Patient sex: M
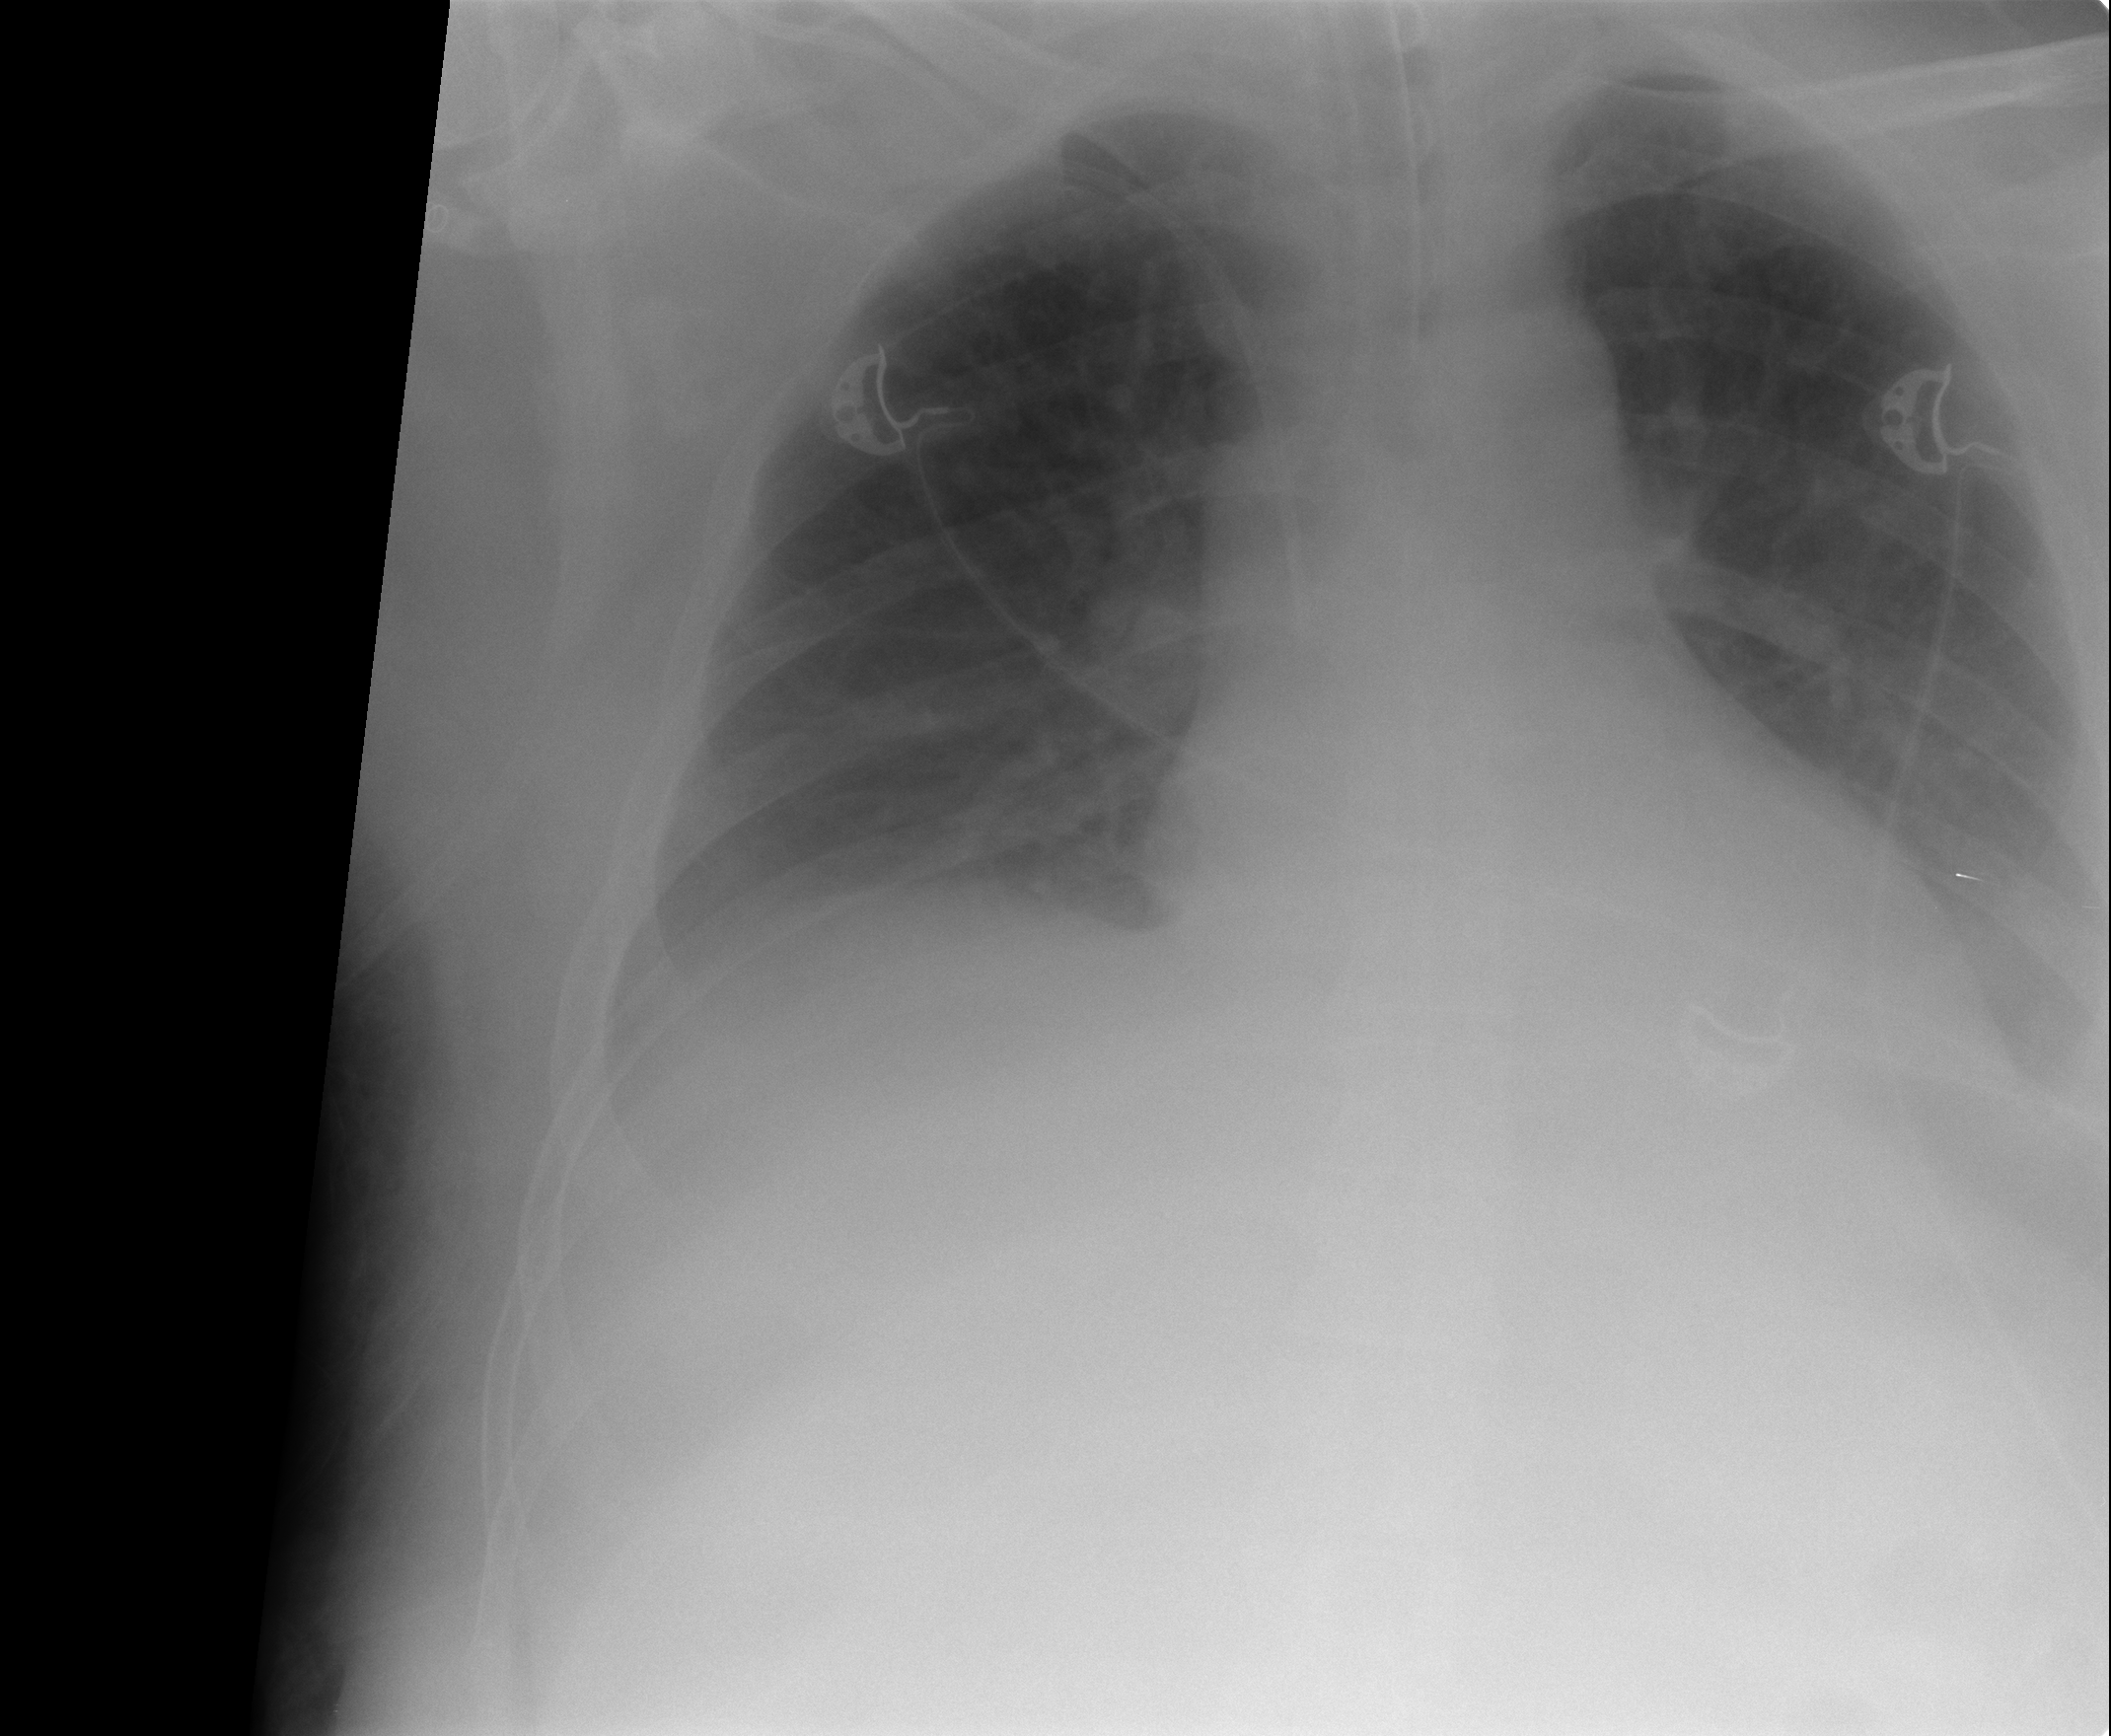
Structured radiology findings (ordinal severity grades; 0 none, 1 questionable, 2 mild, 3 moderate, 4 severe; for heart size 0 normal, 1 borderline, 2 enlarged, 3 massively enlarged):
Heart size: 0
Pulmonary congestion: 0
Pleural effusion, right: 2
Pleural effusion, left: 2
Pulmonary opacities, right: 0
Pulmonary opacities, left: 0
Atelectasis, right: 2
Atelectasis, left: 2